Question: I am programmatically generating 2 menus for a view, one of which will always be shown, and one which be shown - call them 'Menu 1' and 'Menu 2'. Is there a way to create these such that 'Menu 2' will be on the bottom of the containing view, if visible, and 'Menu 1' will always be immediately above 'Menu 1', or itself locked to the bottom of the containing view? To illustrate:

I am trying to keep it so that displaying on a larger device or re-sizing works as expected, which works fine using autoresize masks for a single menu; not sure how to approach the definition for 'Menu 2' if 'Menu 1' is visible though.
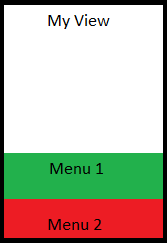
Answer: Use 'UITableView'
where Title will be the table header and the content will be the cells.And manipulate the click event on the header and make it show or hide with table view animations available
On the other hand you can use one of the customs classes created by some other developers
<URL>